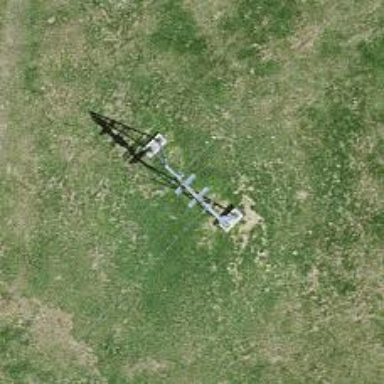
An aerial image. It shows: Pylon used for aerialway.